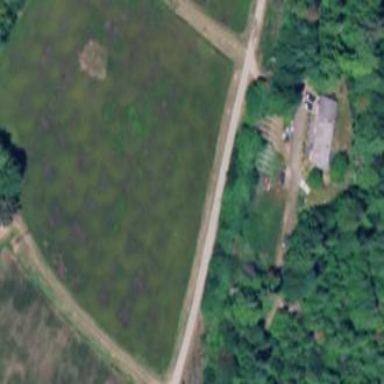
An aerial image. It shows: Farmland with cranberries as the main crop.